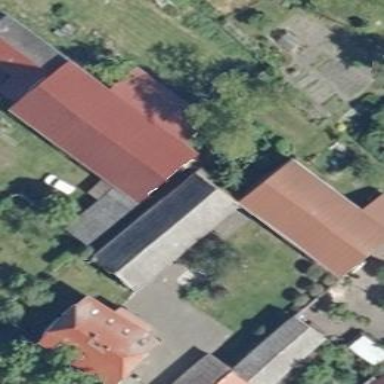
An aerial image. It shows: Residential building.